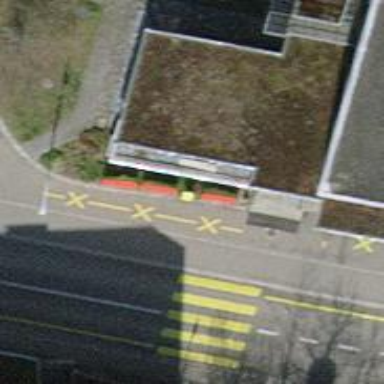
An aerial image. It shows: Post box.